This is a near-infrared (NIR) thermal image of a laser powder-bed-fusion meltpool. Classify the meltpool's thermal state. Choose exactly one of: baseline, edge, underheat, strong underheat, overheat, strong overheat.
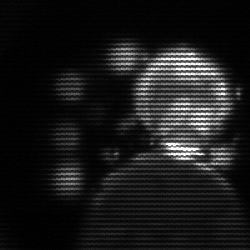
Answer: baseline